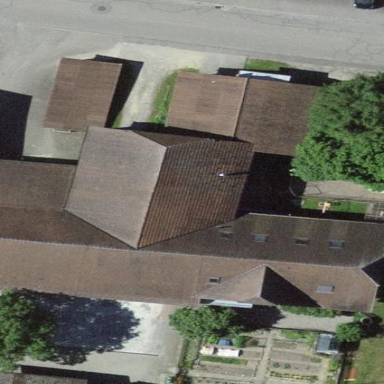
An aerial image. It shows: Farm building.